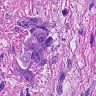
Metastatic tissue present: yes